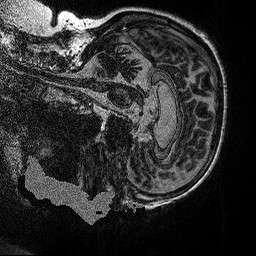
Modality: MP2RAGE
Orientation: sagittal
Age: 76
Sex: female
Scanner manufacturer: siemens
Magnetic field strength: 3 T
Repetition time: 5 s
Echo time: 0.00298 s